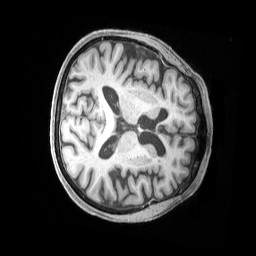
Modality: T1w
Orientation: axial
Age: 75
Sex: female